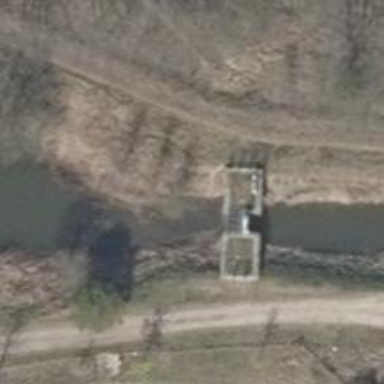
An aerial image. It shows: Lock gate along waterway.